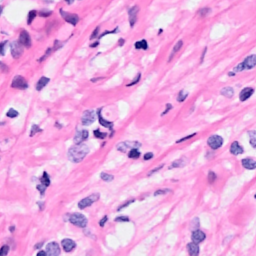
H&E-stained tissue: Breast